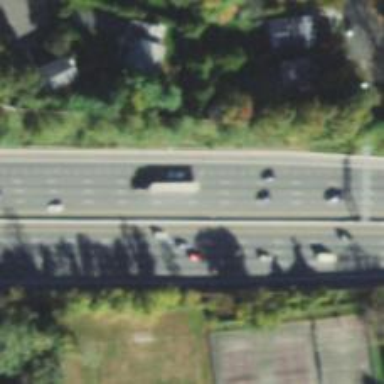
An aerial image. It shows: Asphalt motorway.